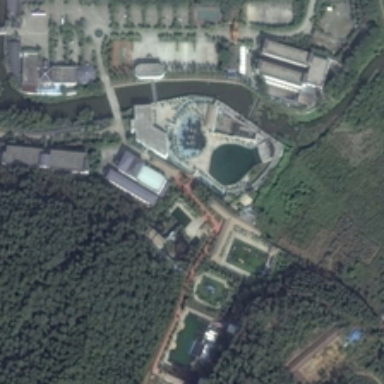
Several buildings and many green trees are in a resort with several ponds .